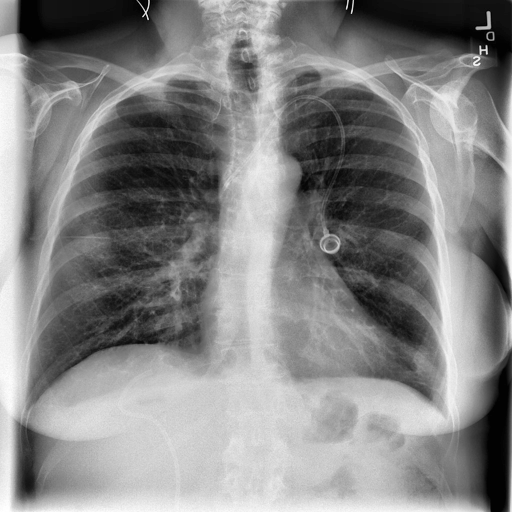
Finding: NORMAL